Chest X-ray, PA view. Patient: 49 years old, sex F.
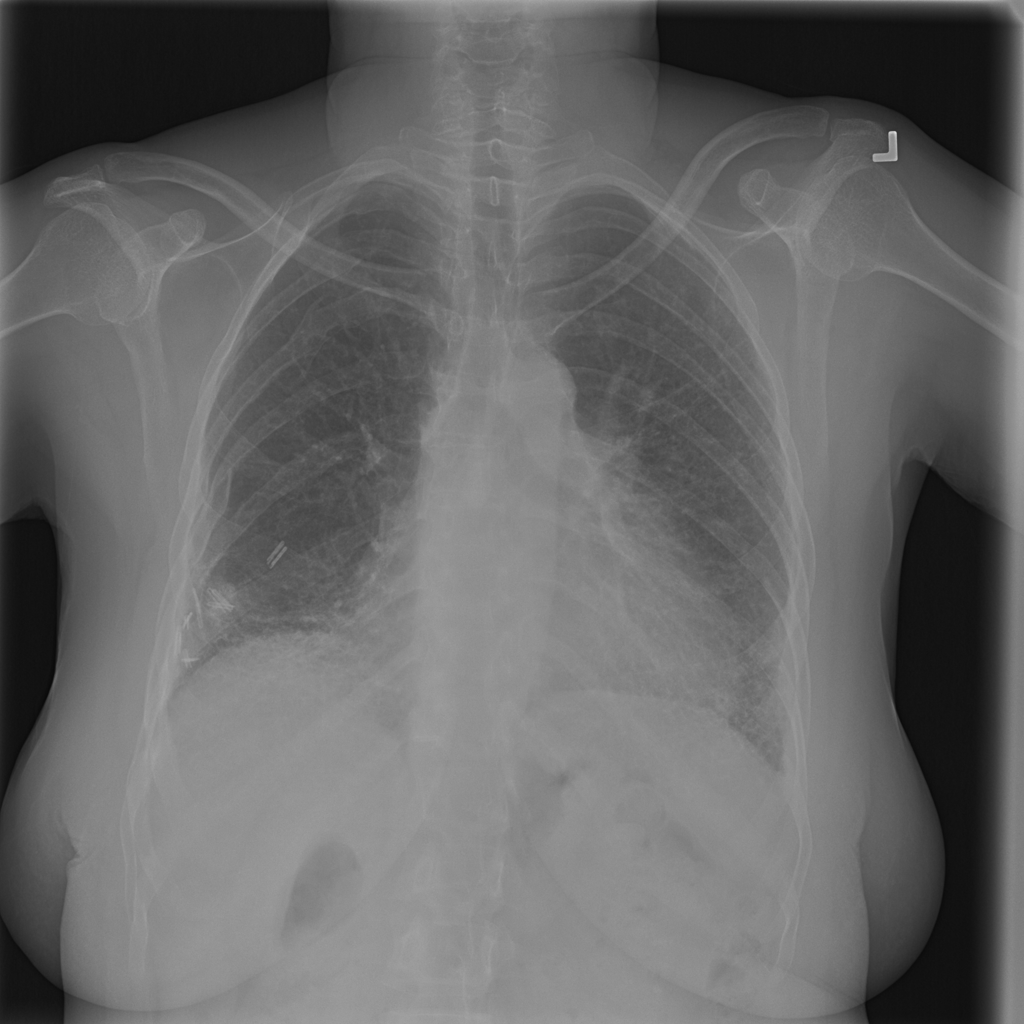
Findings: Fibrosis, Nodule